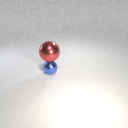
small blue metal sphere below large red metal sphere